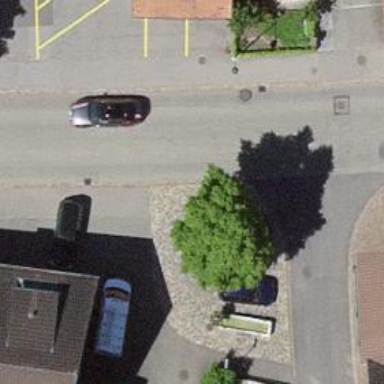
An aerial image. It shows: Bench.